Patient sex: M
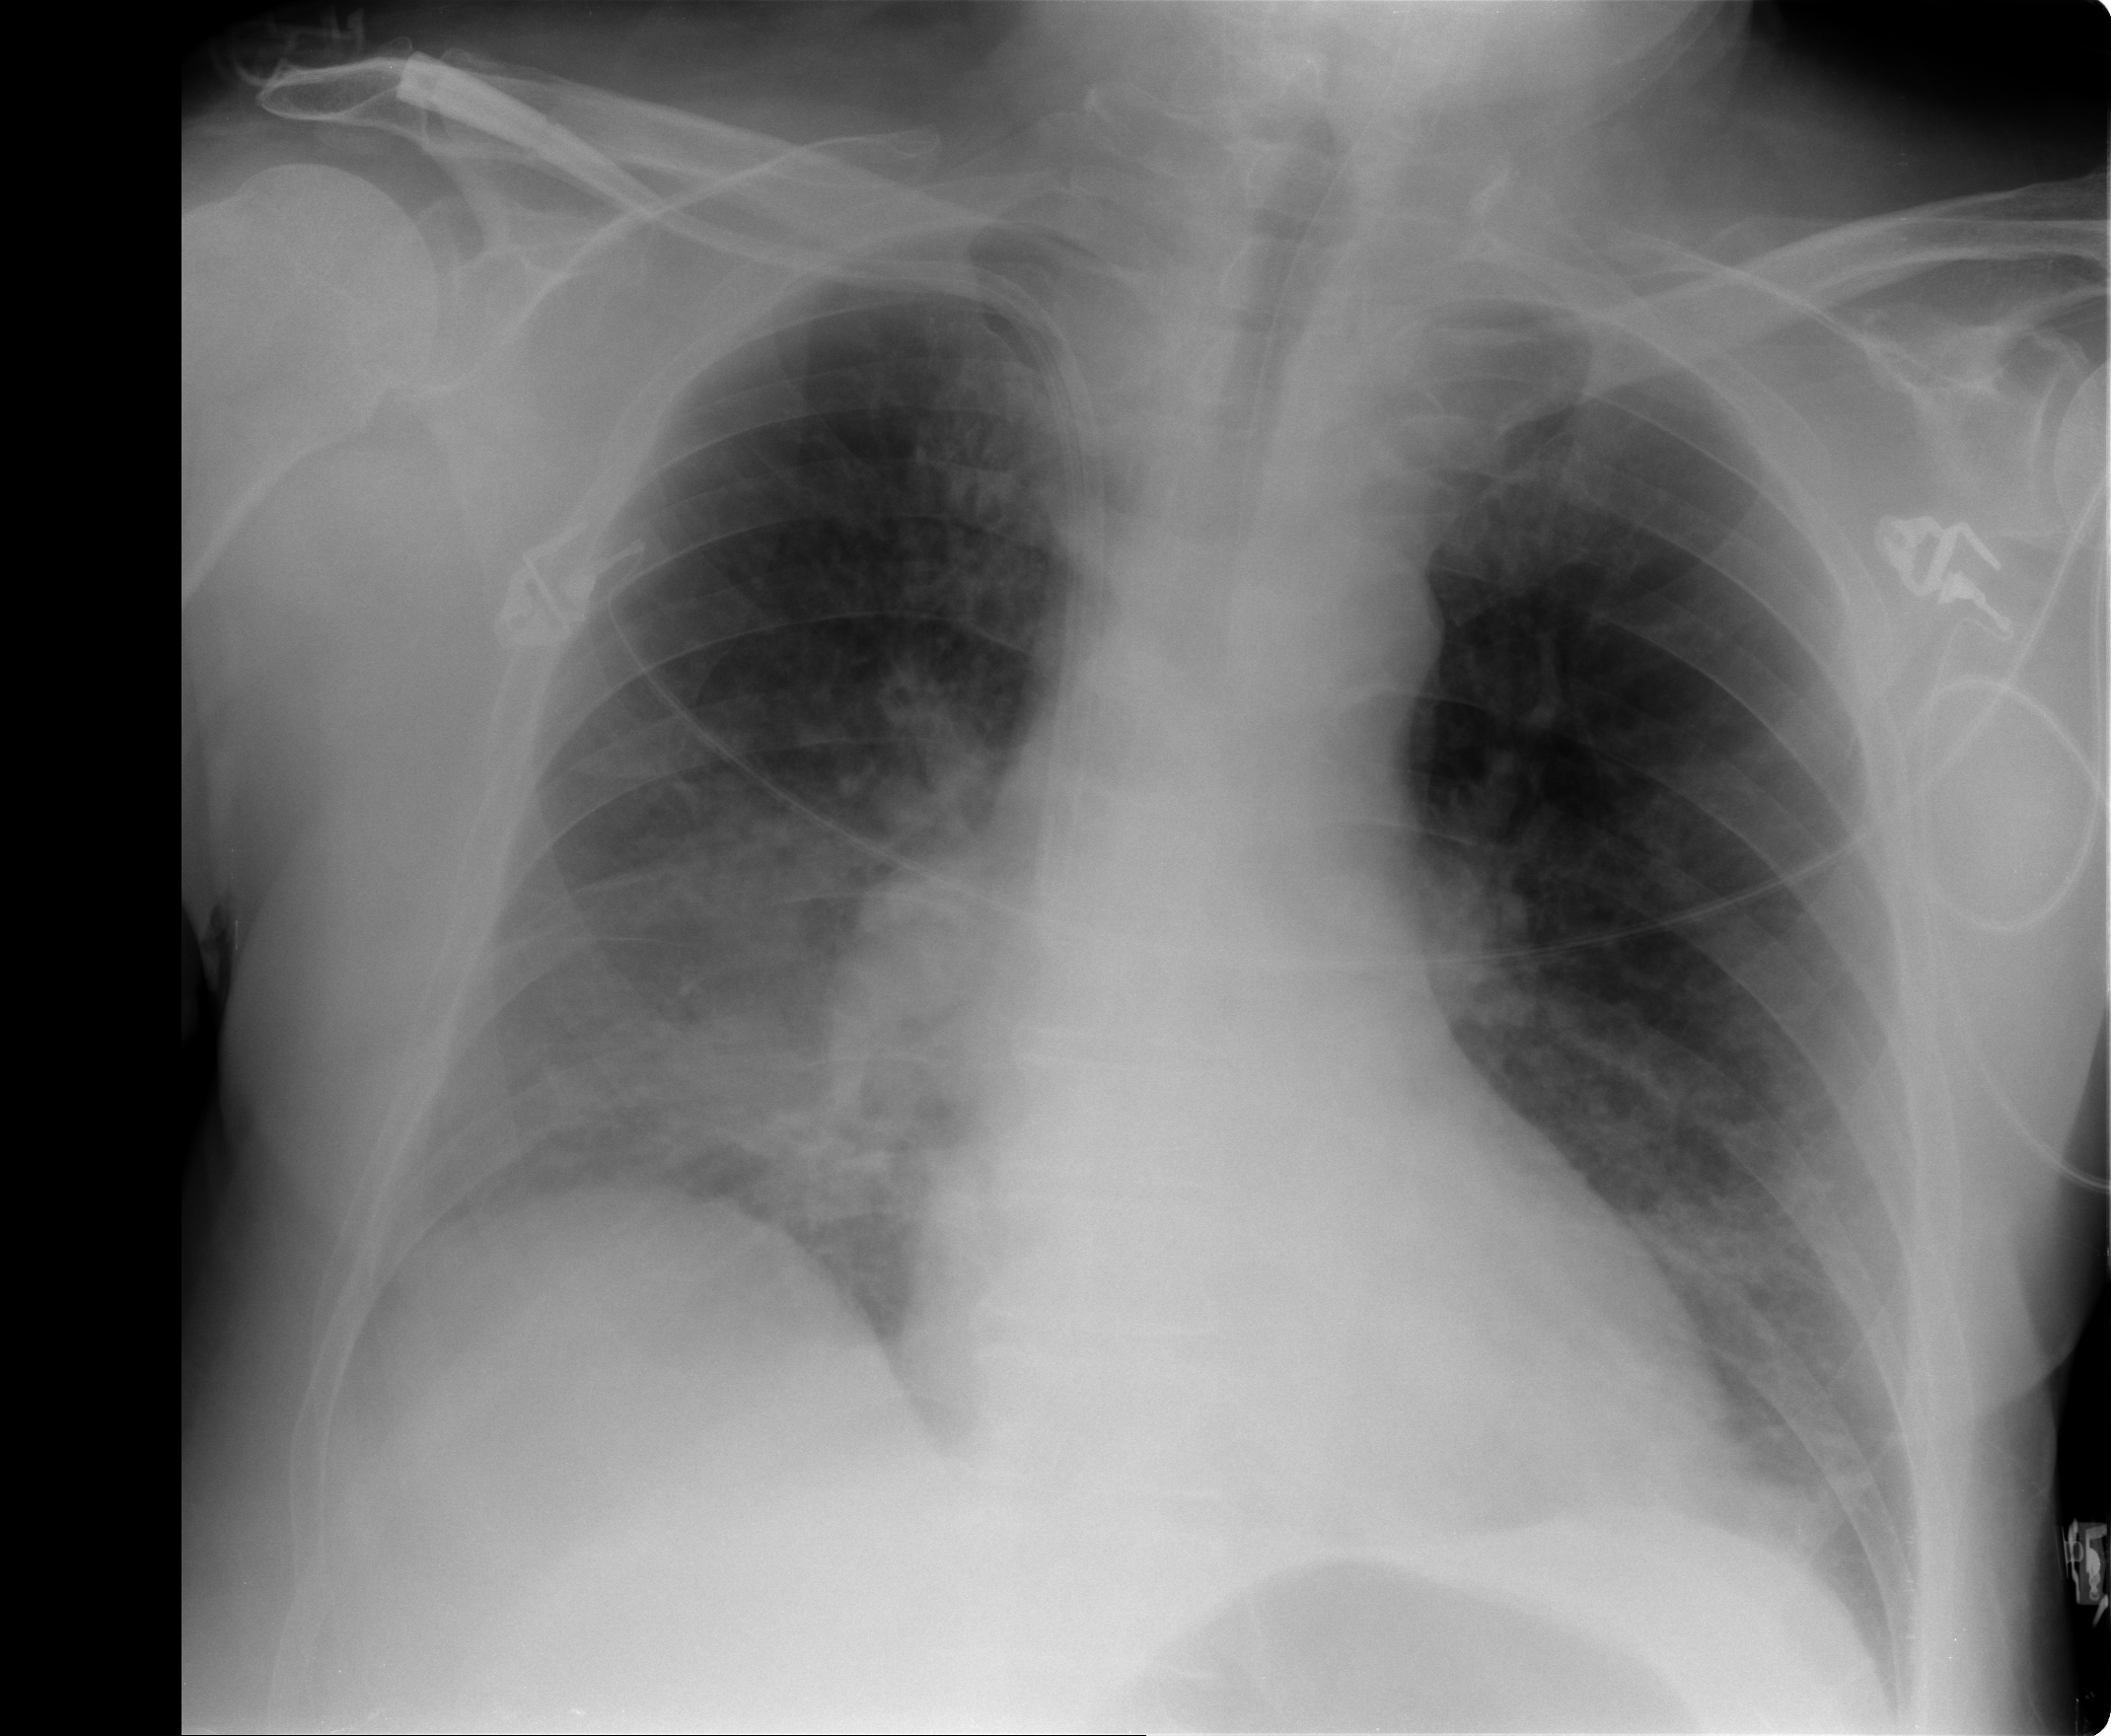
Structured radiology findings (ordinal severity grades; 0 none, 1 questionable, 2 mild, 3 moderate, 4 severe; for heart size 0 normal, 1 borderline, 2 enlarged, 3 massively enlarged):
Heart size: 0
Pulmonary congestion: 2
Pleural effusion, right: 1
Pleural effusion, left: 0
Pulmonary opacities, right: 2
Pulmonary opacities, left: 1
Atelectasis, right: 2
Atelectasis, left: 2